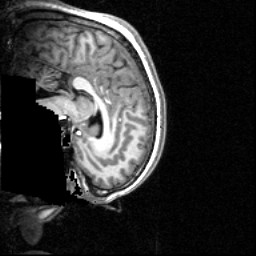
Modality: T1w
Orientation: sagittal
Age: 21
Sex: male
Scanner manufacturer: siemens
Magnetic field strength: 2.894 T
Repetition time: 2.3 s
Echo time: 0.0021 s